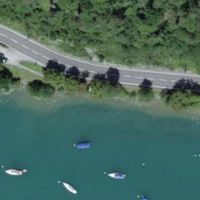
EUNIS habitat code: 14
Species observed at this site:
Corvus corone
Podiceps cristatus
Motacilla cinerea
Cyanistes caeruleus
Fulica atra
Alcedo atthis
Erithacus rubecula
Mergus merganser
Hirundo rustica
Aythya fuligula
Sylvia atricapilla
Delichon urbicum